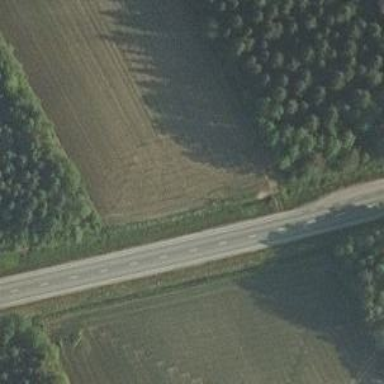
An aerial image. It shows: Asphalt trunk highway.